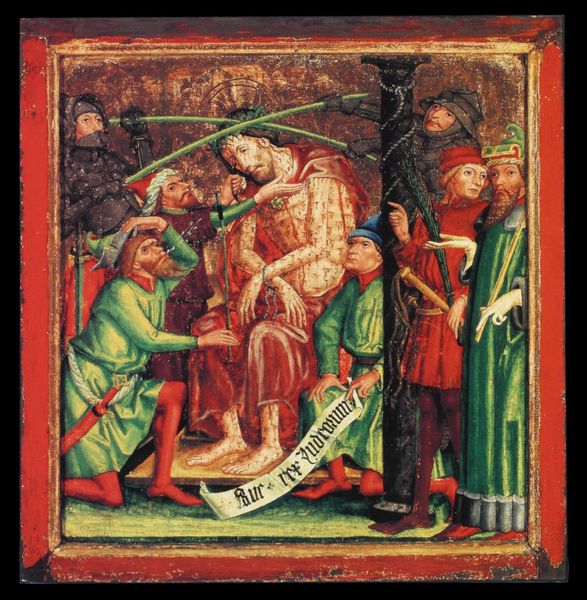
Titel: Dornenkrönung
Künstler: Meister Leonhard von Brixen
Institution: Brixen, Diözesanmuseum
Schlagwörter: hand, grün, menschen, sitzen, braun, finger, holz, hut, hüte, kopfbedeckungen, männer, ohr, schwarz, säule, rot, malerei, bart, bärte, mütze, mützen, arme, rahmen, bild, gesten, gewand, mantel, fesseln, kopfbedeckung, füße, schrift, hof, banner, könig, soldaten, thron, tafel, blut, kreuz, seil, schwert, text, helm, lorbeer, ritter, rüstung, heiligenschein, stäbe, jäger, christus, jesus, wunden, mittelalter, lanzen, rute, quadrat, dornenkrone, spucken, latein, schriftband, schächer, rote strümpfe, buchmalerei, folter, marter, chrstus, geißel, robin hood, waldmensch, blaue mütze, imri, hauekreuzweg